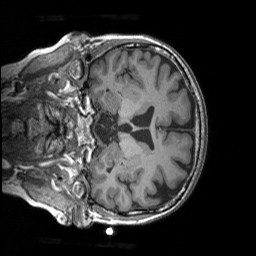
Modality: T1w
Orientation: coronal
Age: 69
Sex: female
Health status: healthy
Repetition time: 1.9 s
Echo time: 0.00252 s